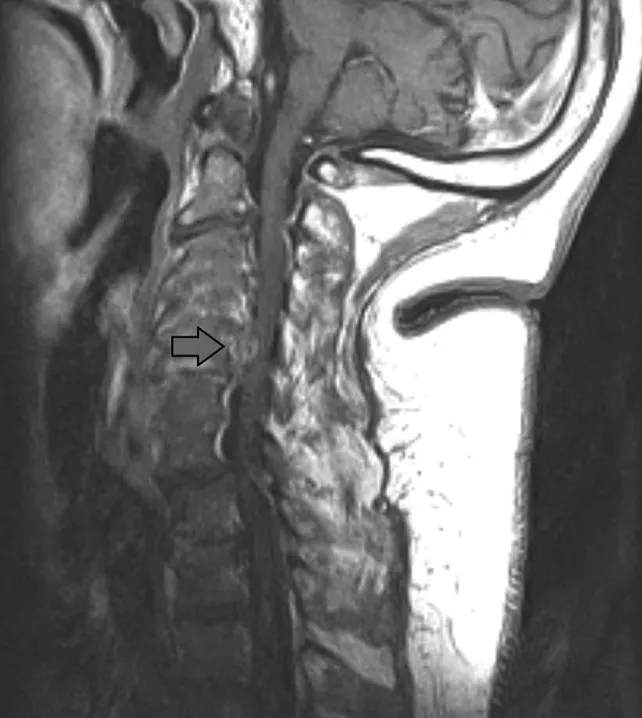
Sagittal section of cervical spine magnetic resonance image (MRI) showing mass on the inferior border of the C5 epidural space.
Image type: radiology (mri)